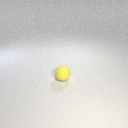
small yellow rubber sphere